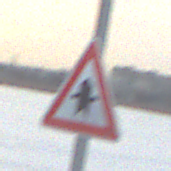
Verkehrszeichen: Vorfahrt
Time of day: SunriseSunset
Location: Outdoor (Nature)
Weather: PartlyCloudy
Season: NotSpecified
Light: Natural